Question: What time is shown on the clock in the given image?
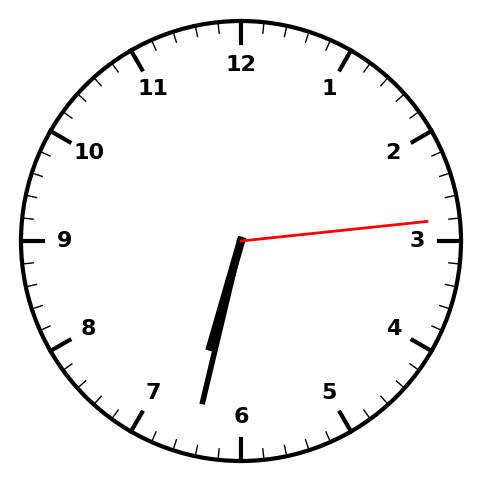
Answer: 06:32:14